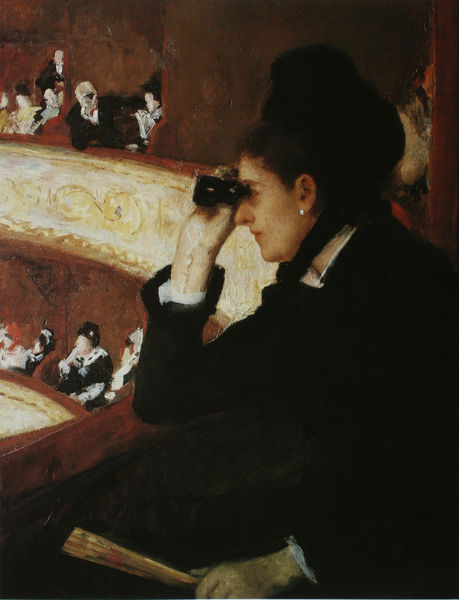
Titel: In der Oper
Künstler: Mary Cassatt
Standort: Boston (Massachusetts)
Institution: Museum of Fine Arts
Schlagwörter: dunkel, gemälde, hand, mann, schatten, weiß, aquarell, impressionismus, menschen, sitzen, abend, braun, damen, degas, edgar degas, elegant, frau, frisur, glas, hell, hut, kleid, mund, nase, ohr, ohrring, paris, pastell, profil, renoir, schwarz, szene, blick, dame, rot, fächer, haube, malerei, schleife, jung, kappe, arm, gesicht, kleidung, samt, bildnis, hals, herr, hände, portrait, porträt, schauen, vorhang, pastos, gold, sitzend, musik, oper, publikum, theater, lippen, perle, voyeur, balkon, beobachten, halsband, zuschauer, edgar, empore, loge, saal, beobachter, duktus, cassatt, halstuch, manet, um 1900, wange, fecher, zuschauerin, cassat, bürgertum, manschetten, besuch, ballustrade, fernglas, opernbesuch, opernglas, neugierde, nachtleben, damenbildnis, theaterbesuch, müzte, theaterglas, voyeuse